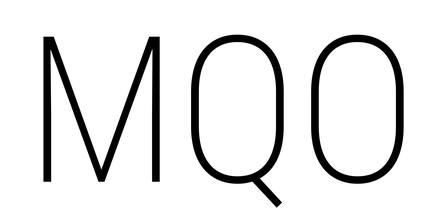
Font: Roboto_Condensed_ExtraLight